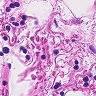
Metastatic tissue present: no